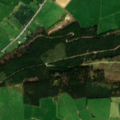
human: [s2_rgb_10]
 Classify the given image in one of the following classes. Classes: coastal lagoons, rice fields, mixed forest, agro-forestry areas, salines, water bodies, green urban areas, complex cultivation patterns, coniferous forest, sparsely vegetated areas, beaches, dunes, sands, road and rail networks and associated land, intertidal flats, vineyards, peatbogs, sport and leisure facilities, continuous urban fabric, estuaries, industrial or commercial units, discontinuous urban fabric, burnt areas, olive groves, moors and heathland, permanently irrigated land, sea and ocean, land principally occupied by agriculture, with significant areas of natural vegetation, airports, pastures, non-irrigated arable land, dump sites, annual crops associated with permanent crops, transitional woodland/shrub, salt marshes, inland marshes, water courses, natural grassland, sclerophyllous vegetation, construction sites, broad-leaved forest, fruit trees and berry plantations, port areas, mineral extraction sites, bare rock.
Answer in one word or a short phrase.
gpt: pastures, coniferous forest